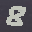
Label: 8